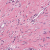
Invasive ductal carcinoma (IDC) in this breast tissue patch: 0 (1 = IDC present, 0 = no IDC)